Question: I am getting the XML data from link "<URL>"
Following is my javscript code :
'''
$.ajax({
type: "GET",
url: "http://weather.yahooapis.com/forecastrss?"+"p="+zipcode+"&u=c",
dataType: "xml",
success: function(xml) {
$(xml).find('channel').each(function(){
}
} } );
'''

Using above code I am trying to access "city" attribute of tag "yweather:location". How can I accesss? Please check the XML data using link provided.
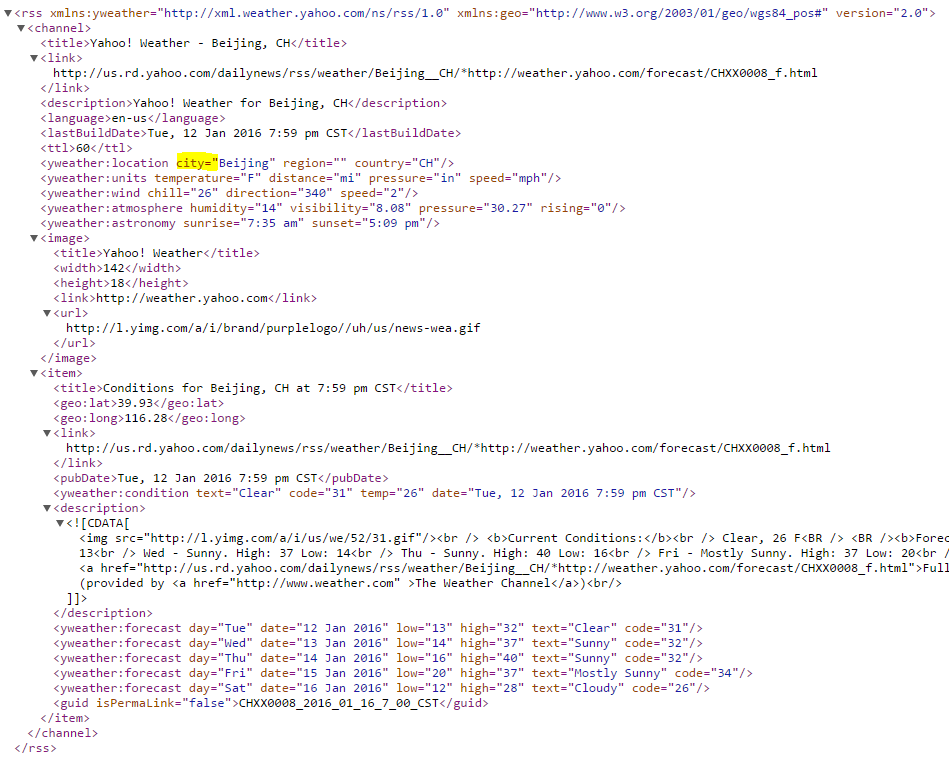
Answer: '''
success: function(xml) {
var loc = xml.getElementsByTagNameNS('http://xml.weather.yahoo.com/ns/rss/1.0', 'location');
var city = loc[0].getAttribute('city');
console.log(city);
}
'''
Hope this helps you. Mark as answer if you are satisfied.